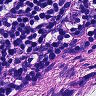
Metastatic tissue present: no